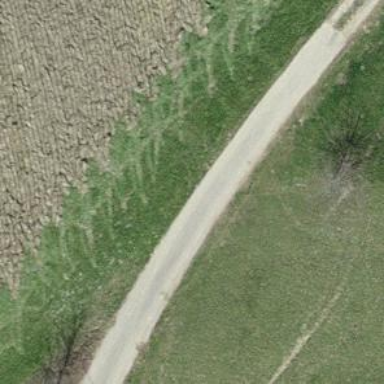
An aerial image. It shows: Dirt path.